Question: I have a test in JMeter to update details which have many query parameters
I prefer sending them in path instead of create line for each parameter,
The problem that I have more than 256 characters overall (~450) which make Path field not the text content:

Is there a max parameter I can change? Am I'm doing something wrong or it's a bug/limitation in JMeter/Swing component?
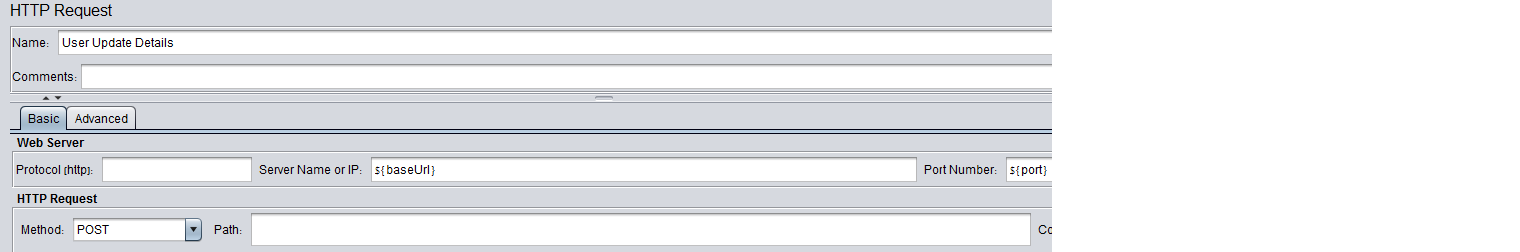
Answer: Since JMeter 4.0 I don't have this issue, I can write in field any number of characters and it's still visible.
I didn't find specific <URL> in version 4, but there were UX improvements that may fix this issue.